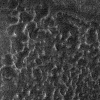
Atmospheric dust classification: not_dusty